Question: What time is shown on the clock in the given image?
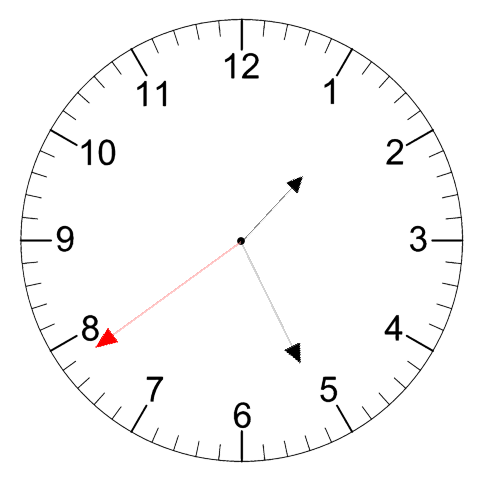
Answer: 01:25:39